Question: I have a problem: I have to fetch . I can fetch all driver's name scheduled in specified schedule using the following query but I can't negate it. Please give me direction on how to do it. Thanks.
'''
select drivername from driver inner join driverschedule
on driver.driverid = driverschedule.driverid
where scheduleid = 1
'''

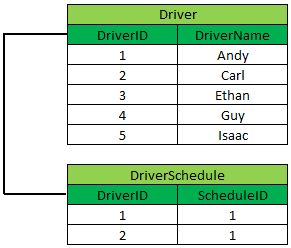
Answer: Try using a LEFT OUTER JOIN and checking for no matching row (ie, the r/h table columns are null):-
'''
SELECT drivername
FROM driver
LEFT OUTER JOIN driverschedule
ON driver.driverid = driverschedule.driverid
AND scheduleid = 1
WHERE driverschedule.driverid IS NULL
'''